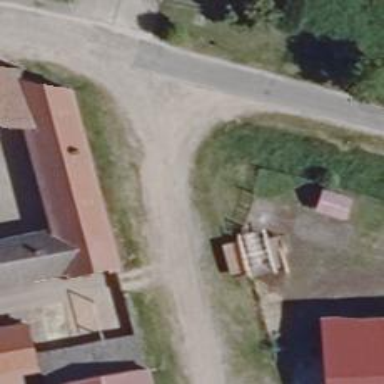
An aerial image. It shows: Emergency access point on the road.